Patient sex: M
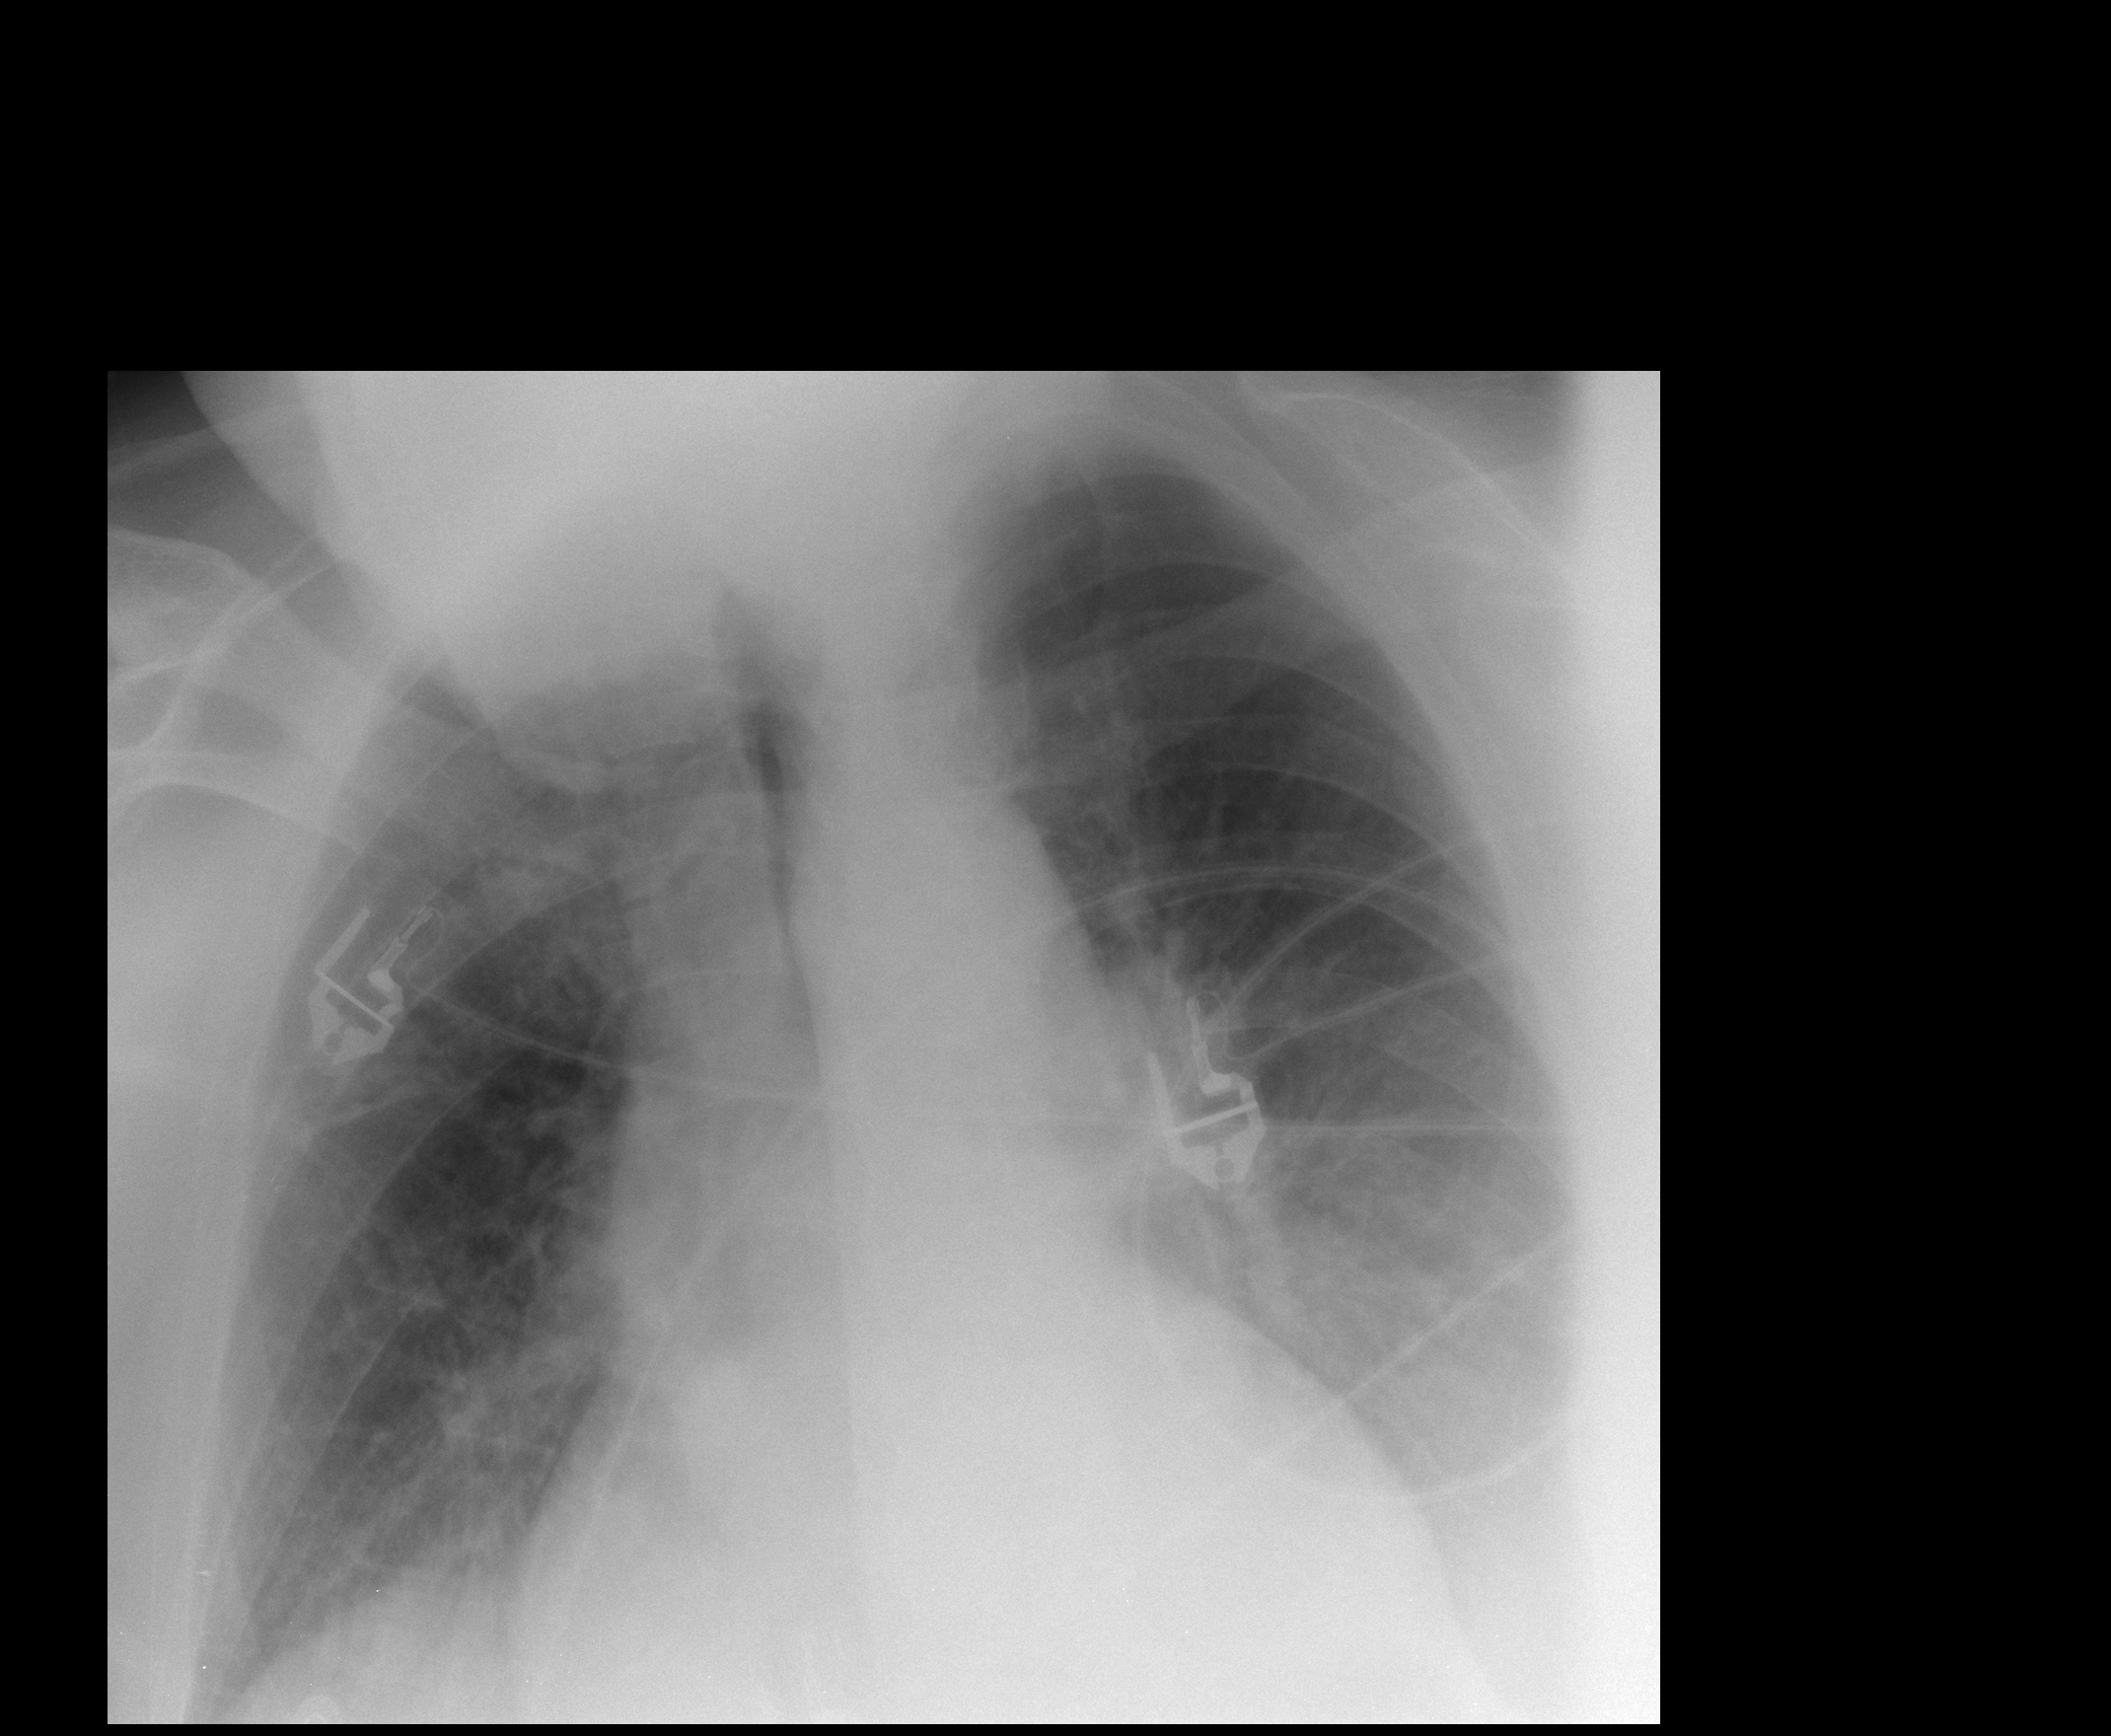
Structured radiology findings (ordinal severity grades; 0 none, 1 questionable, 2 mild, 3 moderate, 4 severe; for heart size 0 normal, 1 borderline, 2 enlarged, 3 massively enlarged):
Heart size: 2
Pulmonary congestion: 2
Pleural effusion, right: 0
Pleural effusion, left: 2
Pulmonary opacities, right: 0
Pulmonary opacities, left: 1
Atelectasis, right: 0
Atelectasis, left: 2